Question: I'm trying to simulate a simple diffusion based on <URL>.
'''
from pylab import *
import numpy as np
gridpoints = 128
def profile(x):
range = 2.
straggle = .1576
dose = 1
return dose/(sqrt(2*pi)*straggle)*exp(-(x-range)**2/2/straggle**2)
x = linspace(0,4,gridpoints)
nx = profile(x)
dx = x[1] - x[0] # use np.diff(x) if x is not uniform
dxdx = dx**2
figure(figsize=(12,8))
plot(x,nx)
timestep = 0.5
steps = 21
diffusion_coefficient = 0.002
for i in range(steps):
coefficients = [-1.785714e-3, 2.539683e-2, -0.2e0, 1.6e0,
-2.847222e0,
1.6e0, -0.2e0, 2.539683e-2, -1.785714e-3]
ccf = (np.convolve(nx, coefficients) / dxdx)[4:-4] # second order derivative
nx = timestep*diffusion_coefficient*ccf + nx
plot(x,nx)
'''

for the first few time steps everything looks fine, but then I start to get high frequency noise, do to build-up from numerical errors which are amplified through the second derivative. Since it seems to be hard to increase the float precision I'm hoping that there is something else that I can do to suppress this? I already increased the number of points that are being used to construct the 2nd derivative.
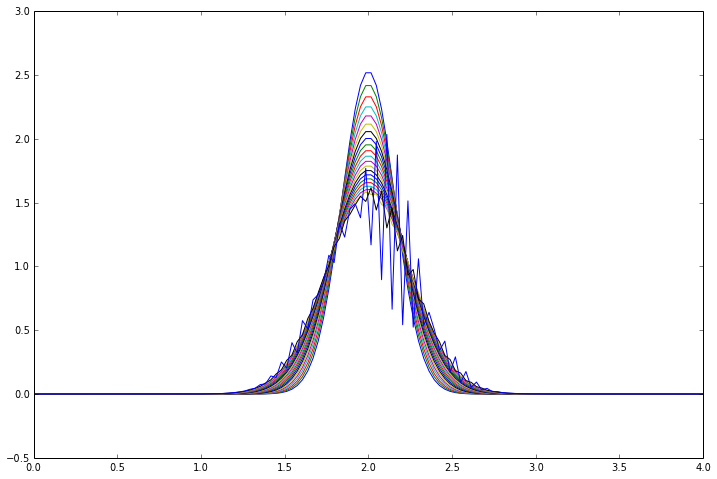
Answer: I don't have the time to study your solution in detail, but it seems that you are solving the partial differential equation with a <URL>. This is pretty easy to implement, as you show, but this can become numerical instable if your timestep is too small. Your only solution is to reduce the timestep or to increase the spatial resolution.
The easiest way to explain this is for the 1-D case: assume your concentration is a function of spatial coordinate 'x' and timestep 'i'. If you do all the math (write down your equations, substitute the partial derivatives with <URL>, you will probably get something like this:
'''
C(x, i+1) = [1 - 2 * k] * C(x, i) + k * [C(x - 1, i) + C(x + 1, i)]
'''
so the concentration of a point on the next step depends on its previous value and the ones of its two neighbors. It is not too hard to see that when 'k = 0.5', every point gets replaced by the average of its two neighbors, so a concentration profile of '[...,0,1,0,1,0,...]' will become '[...,1,0,1,0,1,...]' on the next step. If 'k > 0.5', such a profile will blow up exponentially. You calculate your second order derivative with a longer convolution (I effectively use [1,-2,1]), but I guess that does not change anything for the instability problem.
I don't know about normal diffusion, but based on experience with thermal diffusion, I would guess that 'k' scales with 'dt * diffusion_coeff / dx^2'. You thus have to chose your timestep small enough so that your simulation does not become instable. To make the simulation stable, but still as fast as possible, chose your parameters so that 'k' is a bit smaller than '0.5'. Something similar can be derived for 2-D and 3-D cases. The easiest way to achieve this is to increase 'dx', since your total calculation time will scale with '1/dx^3' for a linear problem, '1/dx^4' for 2-D problems, and even '1/dx^5' for 3-D problems.
There are better methods to solve diffusion equations, I believe that <URL> method, which means that you have to solve a set of equations to calculate your 'concentration' at the next timestep, which is a bit of a pain to implement. But this method is guaranteed to be numerical stable, even for big timesteps.